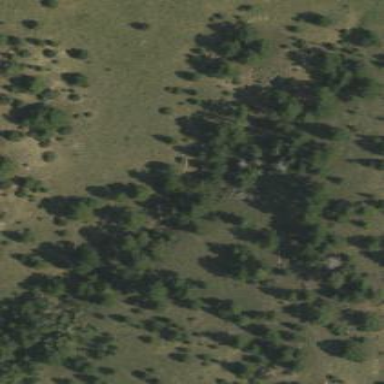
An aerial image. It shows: Woodland with evergreen needle-leaved trees.